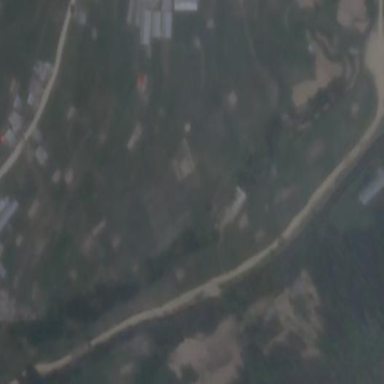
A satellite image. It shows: Farmland with rice crops. Agriculture is practiced on this land.